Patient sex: M
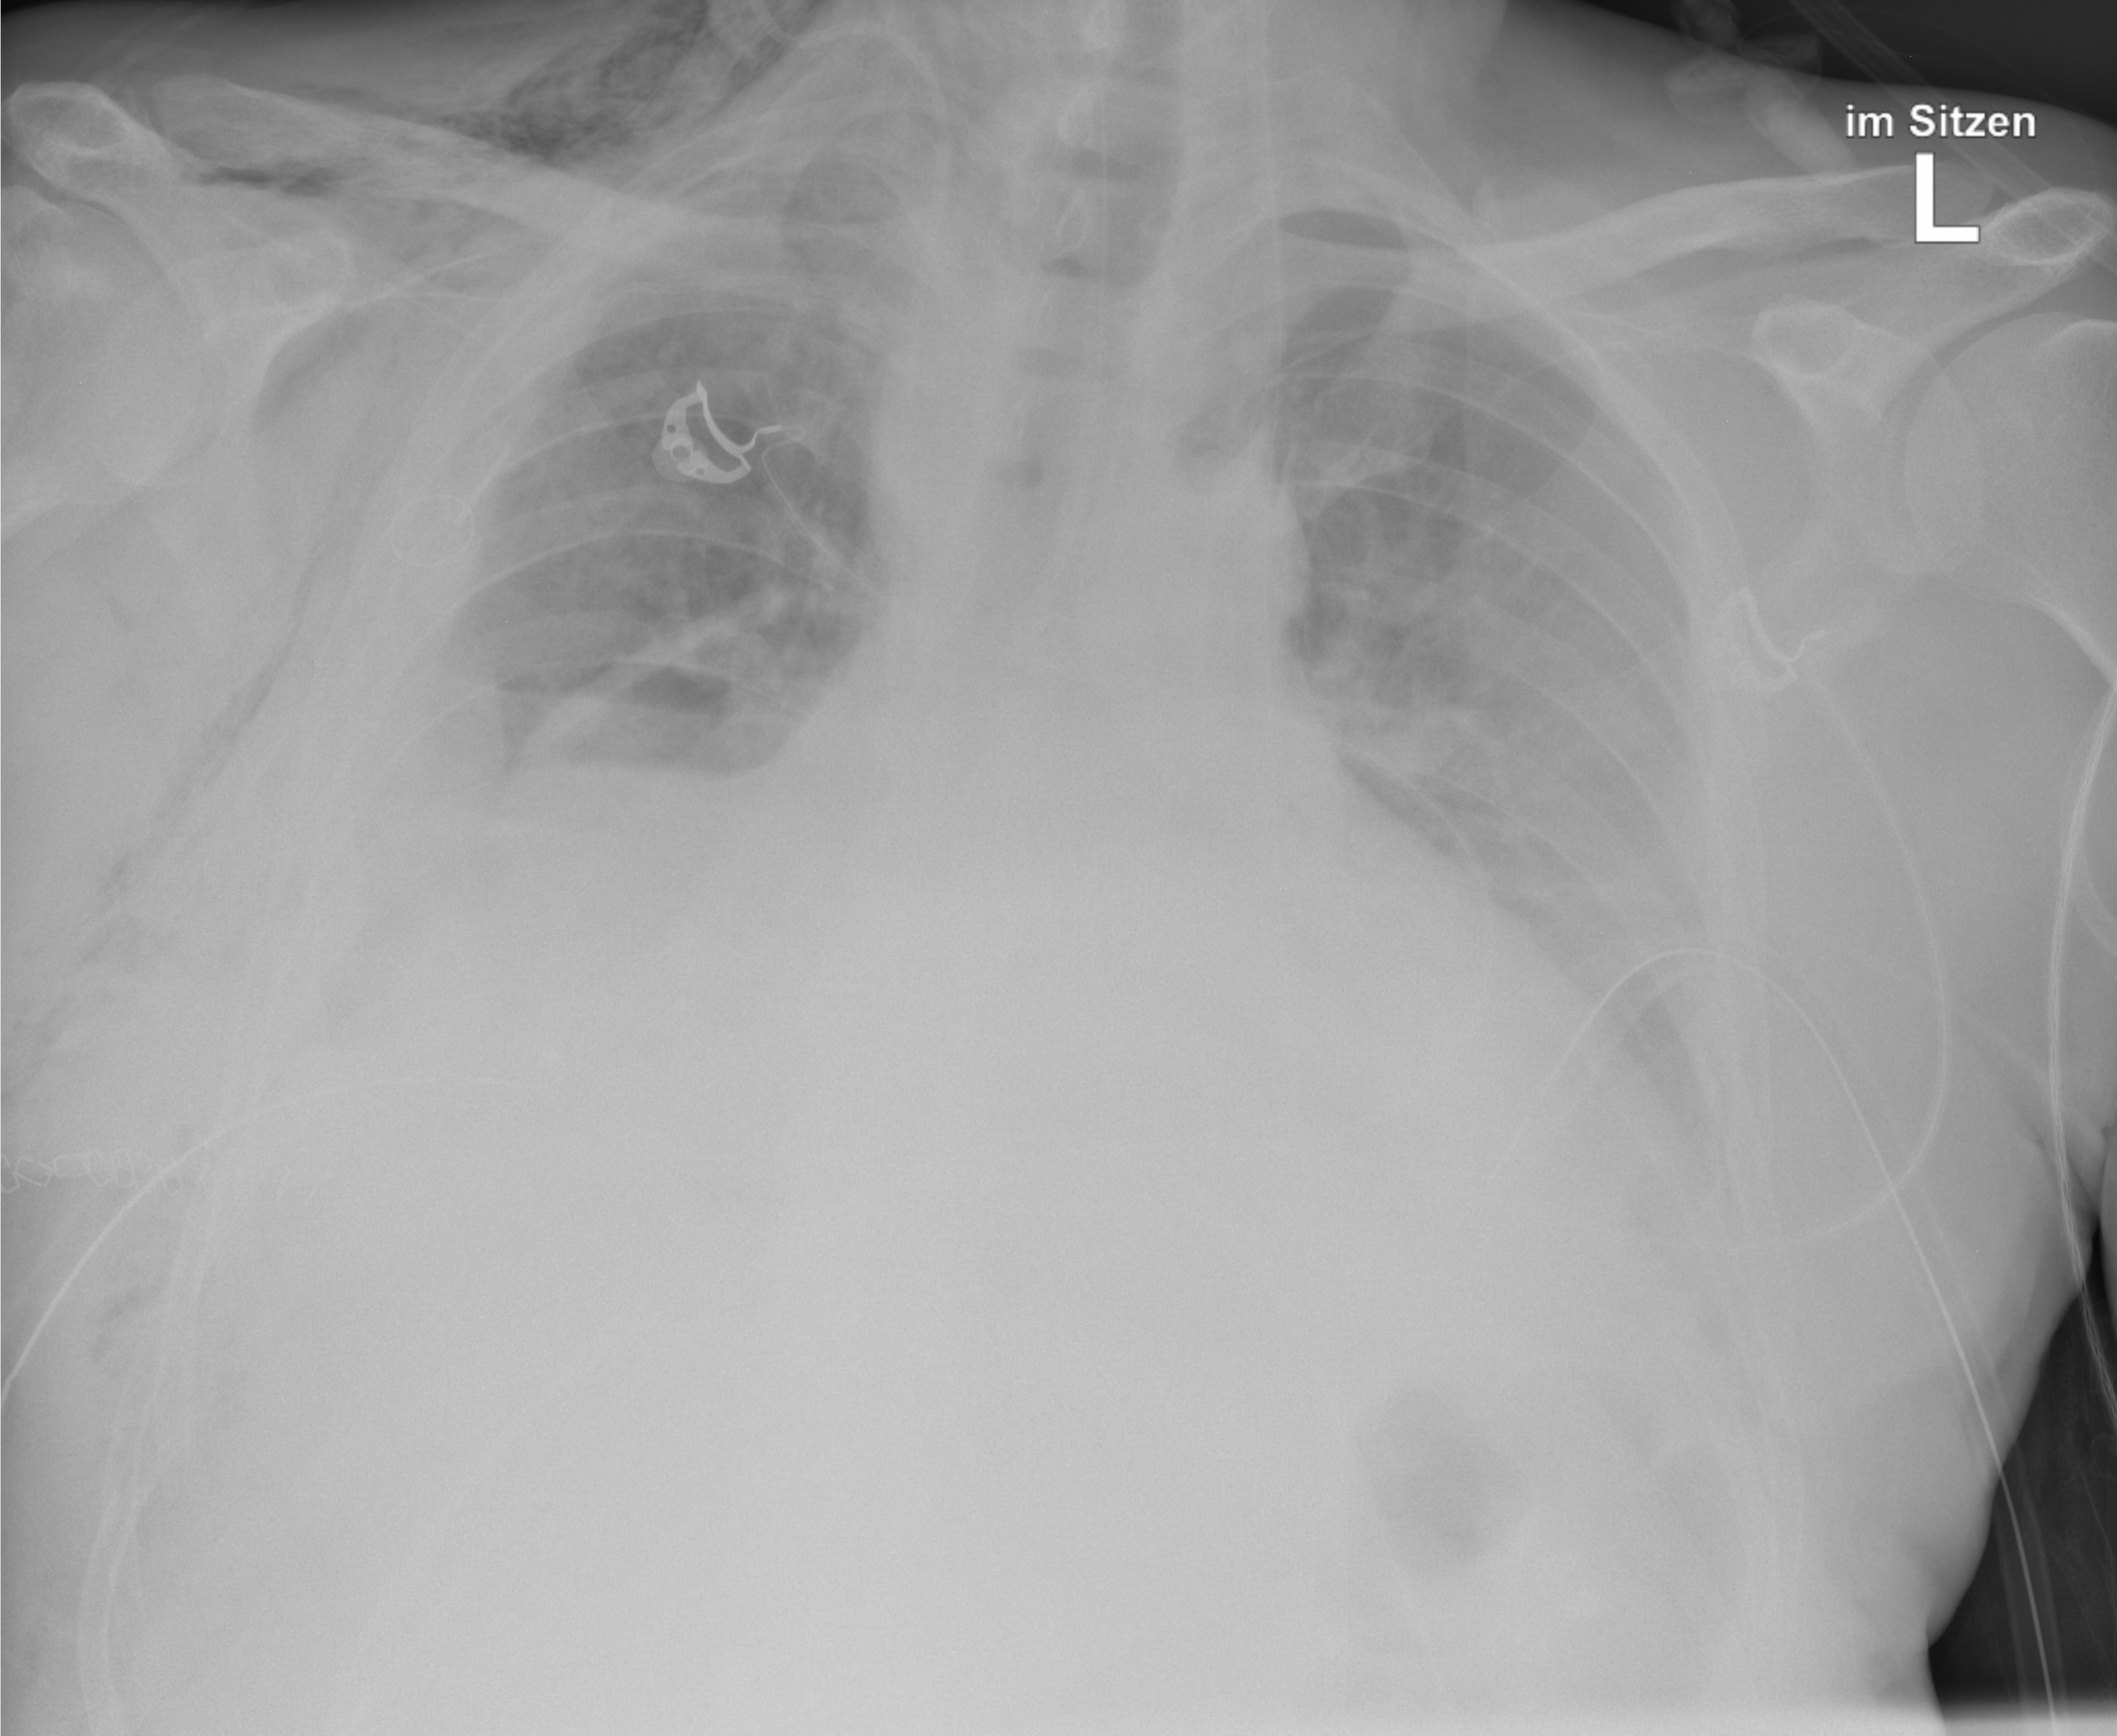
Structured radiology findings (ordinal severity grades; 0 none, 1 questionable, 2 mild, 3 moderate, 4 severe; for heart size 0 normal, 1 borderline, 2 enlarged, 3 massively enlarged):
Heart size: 2
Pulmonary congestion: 0
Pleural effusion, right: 2
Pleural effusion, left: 2
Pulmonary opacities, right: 0
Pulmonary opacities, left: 0
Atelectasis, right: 3
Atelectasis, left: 0